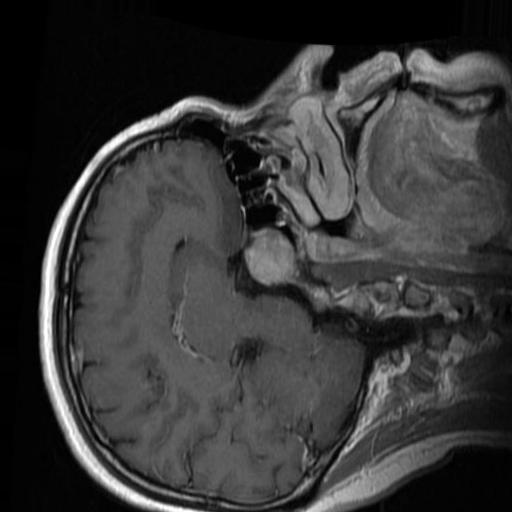
Label: brain_tumor